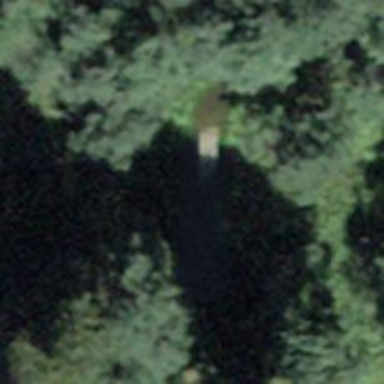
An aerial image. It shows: Path leading to bridge.